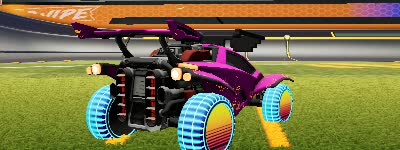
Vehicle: octane